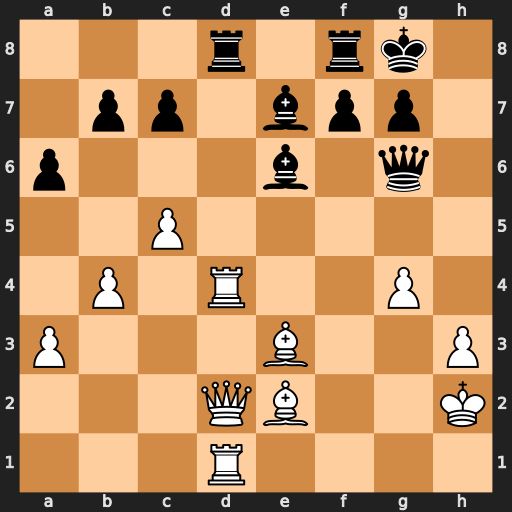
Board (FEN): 3r1rk1/1pp1bpp1/p3b1q1/2P5/1P1R2P1/P3B2P/3QB2K/3R4
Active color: w
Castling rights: -
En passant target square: -
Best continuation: Rxd8 Bxd8 Qxd8